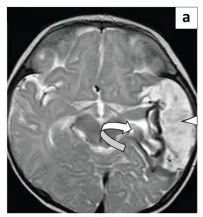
Follow-up axial MRI brain at 6 months of age. T2-weighted.
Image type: radiology (mri)